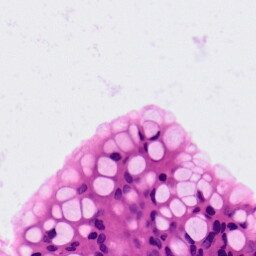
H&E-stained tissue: Colon